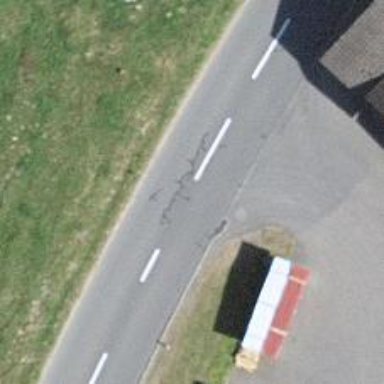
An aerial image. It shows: Bus stop with designated public transport stop position.